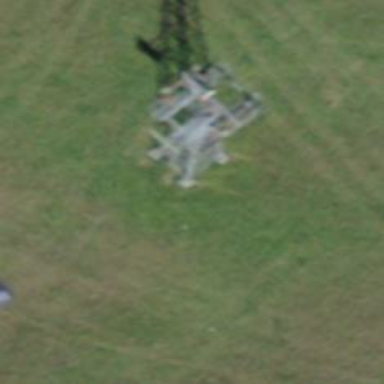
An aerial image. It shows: Pylon used for aerialway.